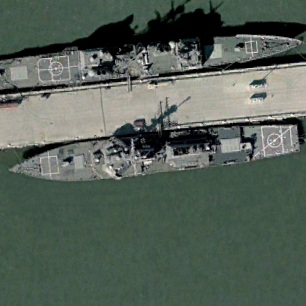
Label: destroyer